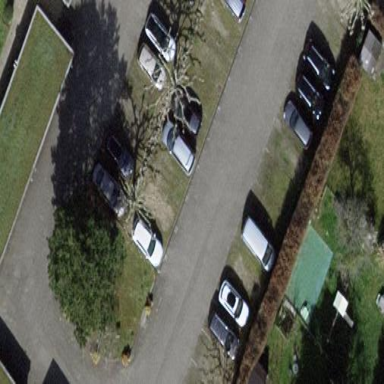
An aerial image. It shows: Parking area with surface.